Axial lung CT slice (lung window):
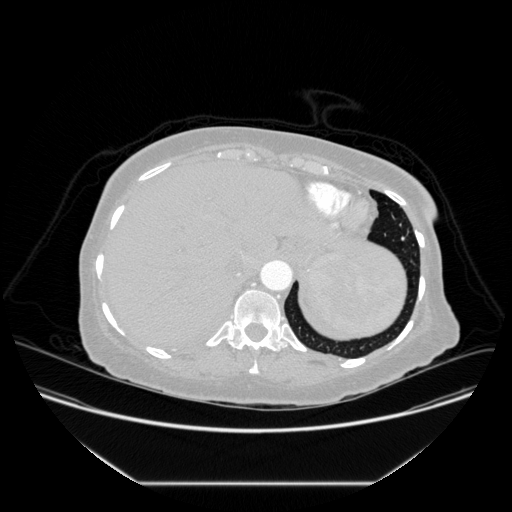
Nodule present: no